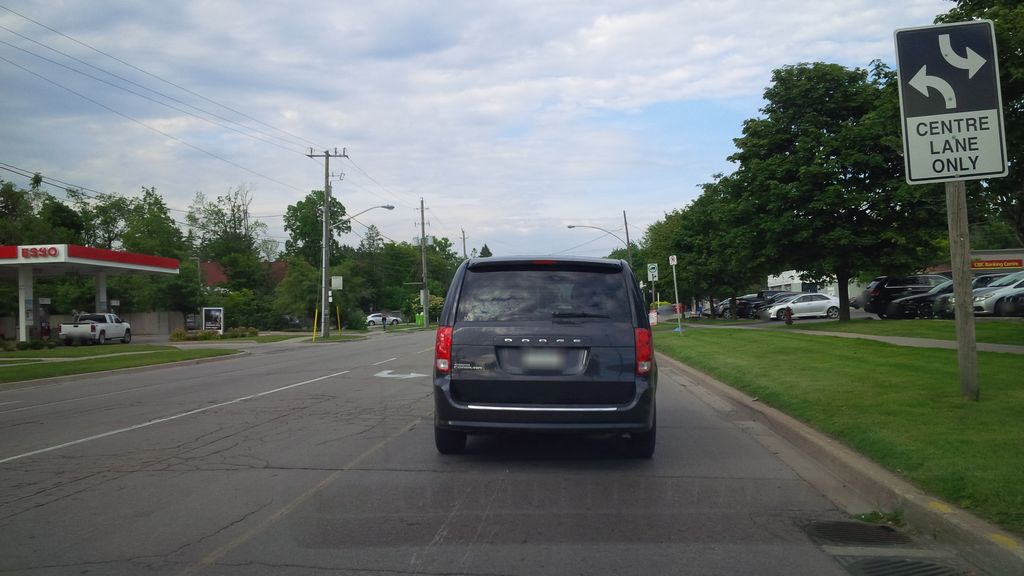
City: hamilton